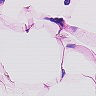
Metastatic tissue present: no